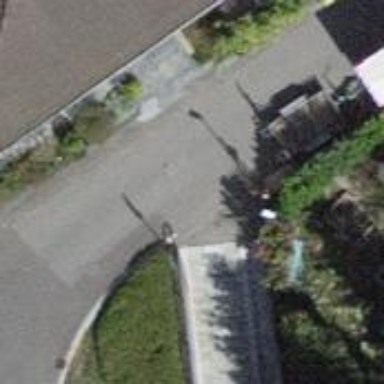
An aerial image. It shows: Concrete steps with ramp available for accessibility.